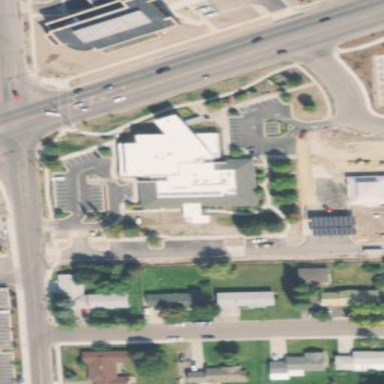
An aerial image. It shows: Bank building.